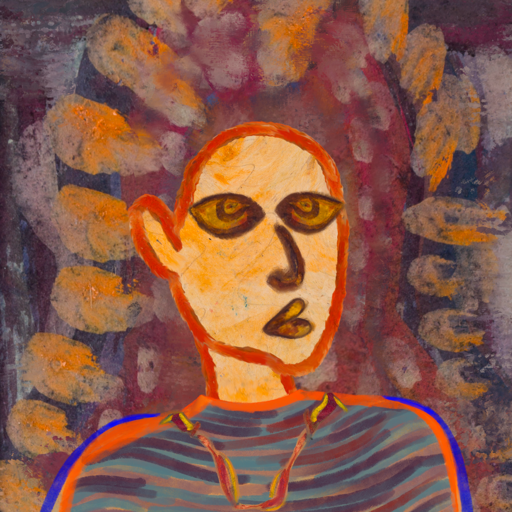
Background: Doll, Head And Neck Side: Experience, Face Side: Comrade, Bust: Experience, Hair Side: Blank, Head Accessory: Blank, Second Necklace: Gypsy_Mother_1, Necklace: Blank, Baby: Blank